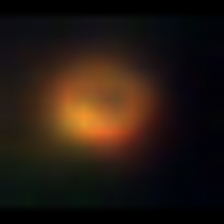
Taxon: NanoPlankton
Group: Other